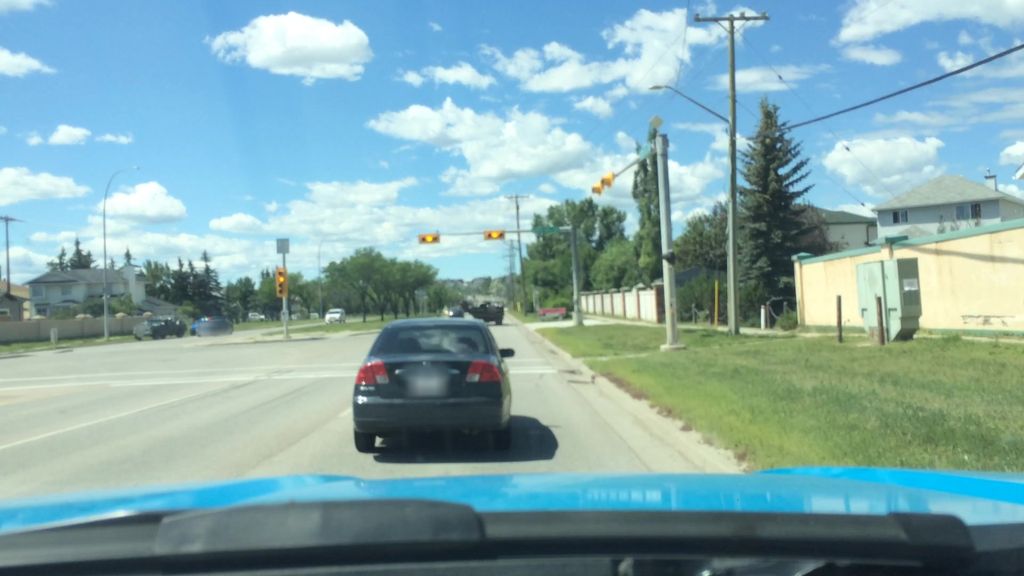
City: calgary